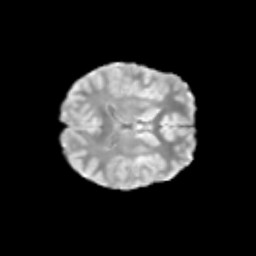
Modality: T2w
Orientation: axial
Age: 12
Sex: female
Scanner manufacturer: siemens
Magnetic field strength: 3 T
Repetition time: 3.8 s
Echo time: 0.07 s